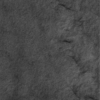
Label: not_dusty